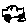
Label: car